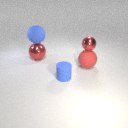
small blue rubber cylinder in front of large red metal sphere